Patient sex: M
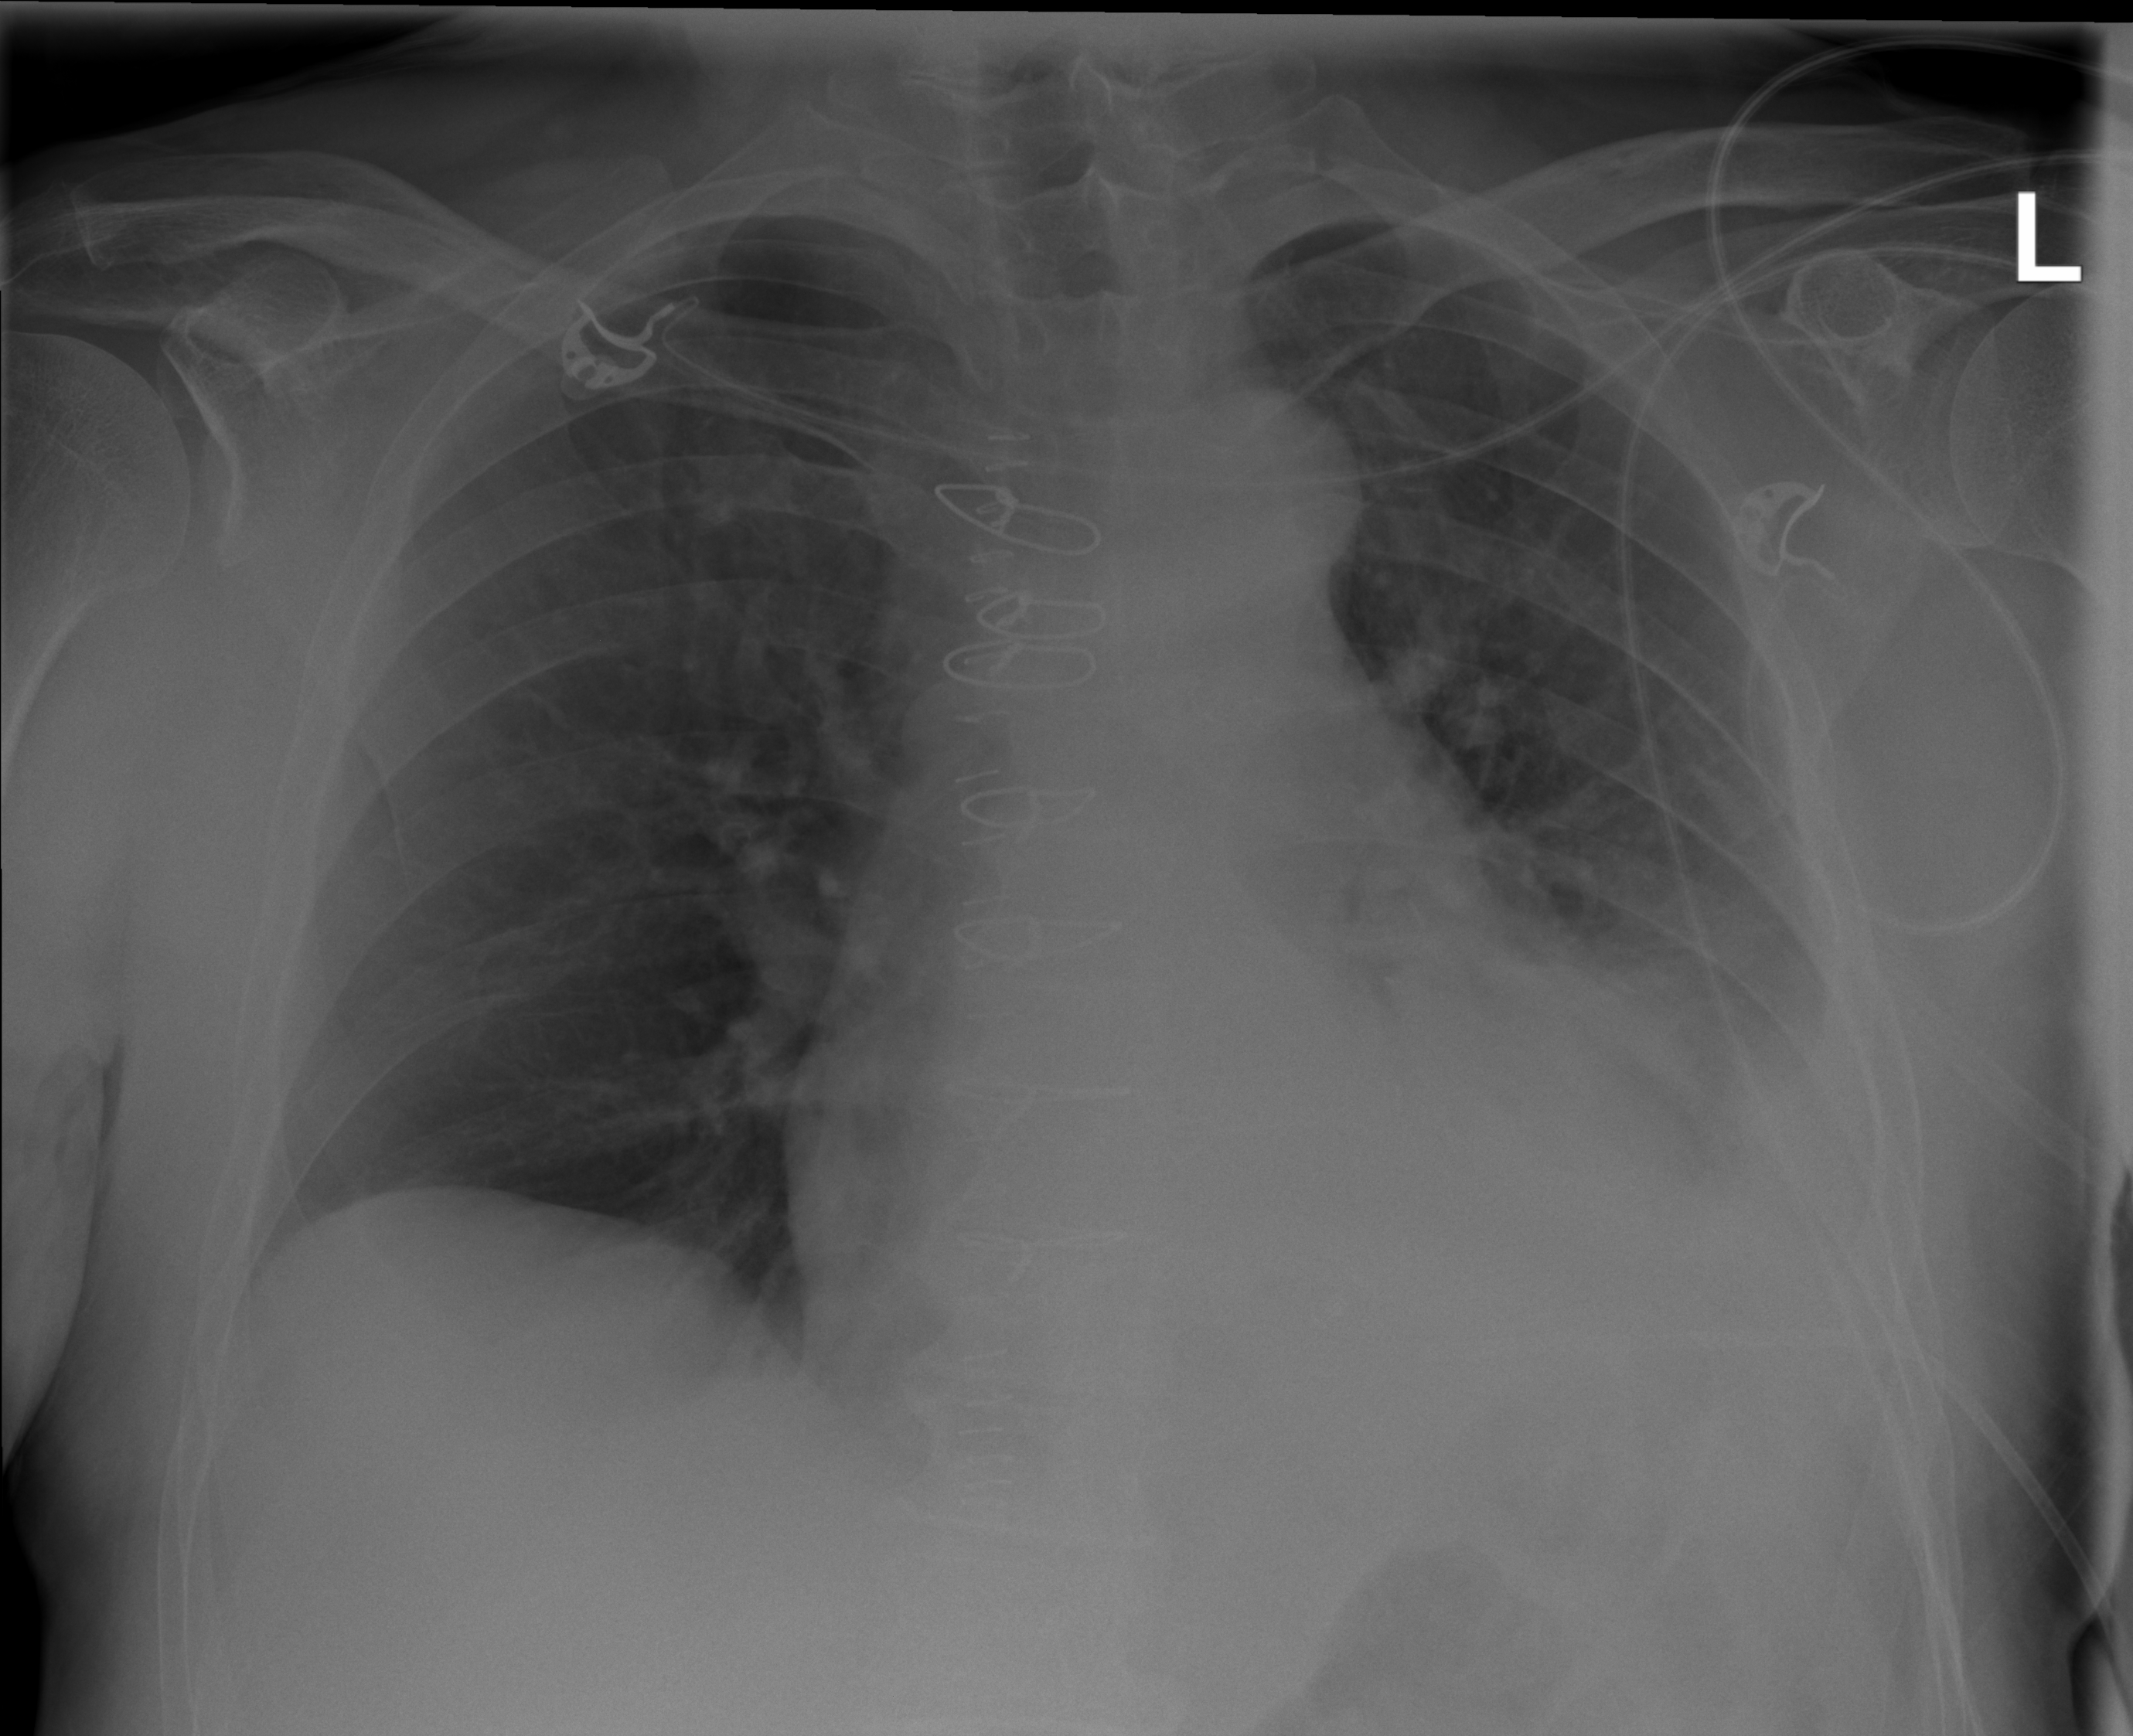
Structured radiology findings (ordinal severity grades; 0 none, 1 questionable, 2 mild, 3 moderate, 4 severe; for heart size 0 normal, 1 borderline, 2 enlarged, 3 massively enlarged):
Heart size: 1
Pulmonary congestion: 2
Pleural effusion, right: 0
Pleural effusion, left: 3
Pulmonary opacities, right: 0
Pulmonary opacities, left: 2
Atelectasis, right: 2
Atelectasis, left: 2